Interaction volume radius: 10 \u00c5
Interaction volume height: 20 \u00c5
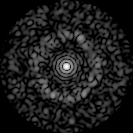
Disorder parameter: 0.8249